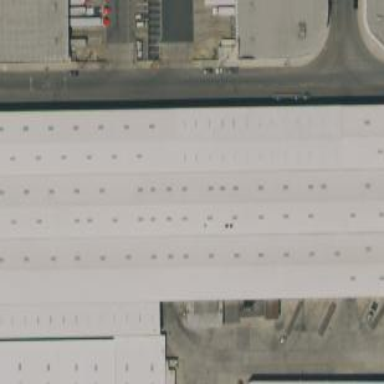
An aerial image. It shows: Industrial building.